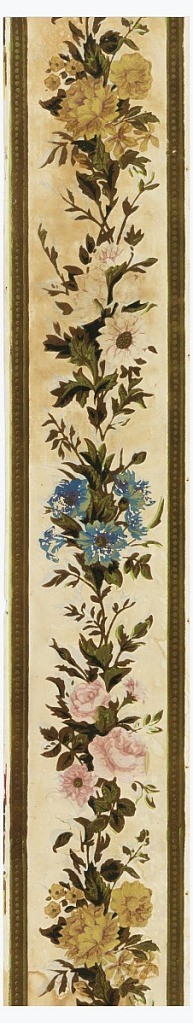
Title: Frieze
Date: ca. 1890
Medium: Machine-printed
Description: Chain of alternating bunches of roses and cornflowers.